Question: Using the SyncAdapter framework, my app is showing in the add account option in the settings menu:

When I select "Add account" I can see my app in the list but selecting it just freezes the settings.
I guess I should tell the setting what activity to run on my app by using some intent filter but I did not find how..
Any help will be appreciated here!
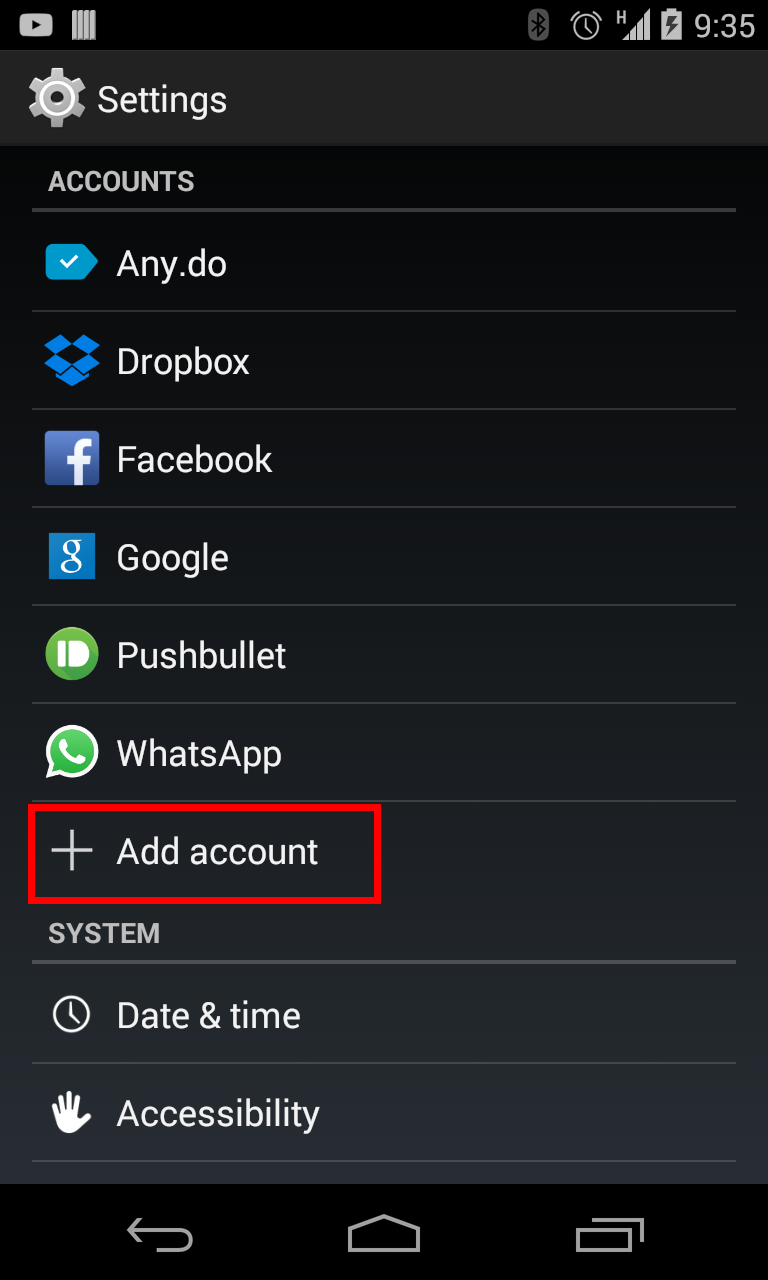
Answer: Go to our class which extended AbstractAccountAuthenticator and override addAccount method.
If addAccount method is not overrided and it is empty then the issue will be the same.
Override the method as shown.
'''
@Override
public Bundle addAccount(AccountAuthenticatorResponse response, String accountType, String authTokenType, String[] requiredFeatures, Bundle bundle) throws NetworkErrorException {
final Bundle result = bundle;
Intent intent = new Intent(this.context, MainActivity.class);
intent.putExtra("authtokenType", authTokenType);
intent.putExtra(AccountManager.KEY_ACCOUNT_AUTHENTICATOR_RESPONSE, response);
result.putParcelable(AccountManager.KEY_INTENT, intent);
return result;
}
'''
after adding this code, Go and check in the add Accounts of settings.